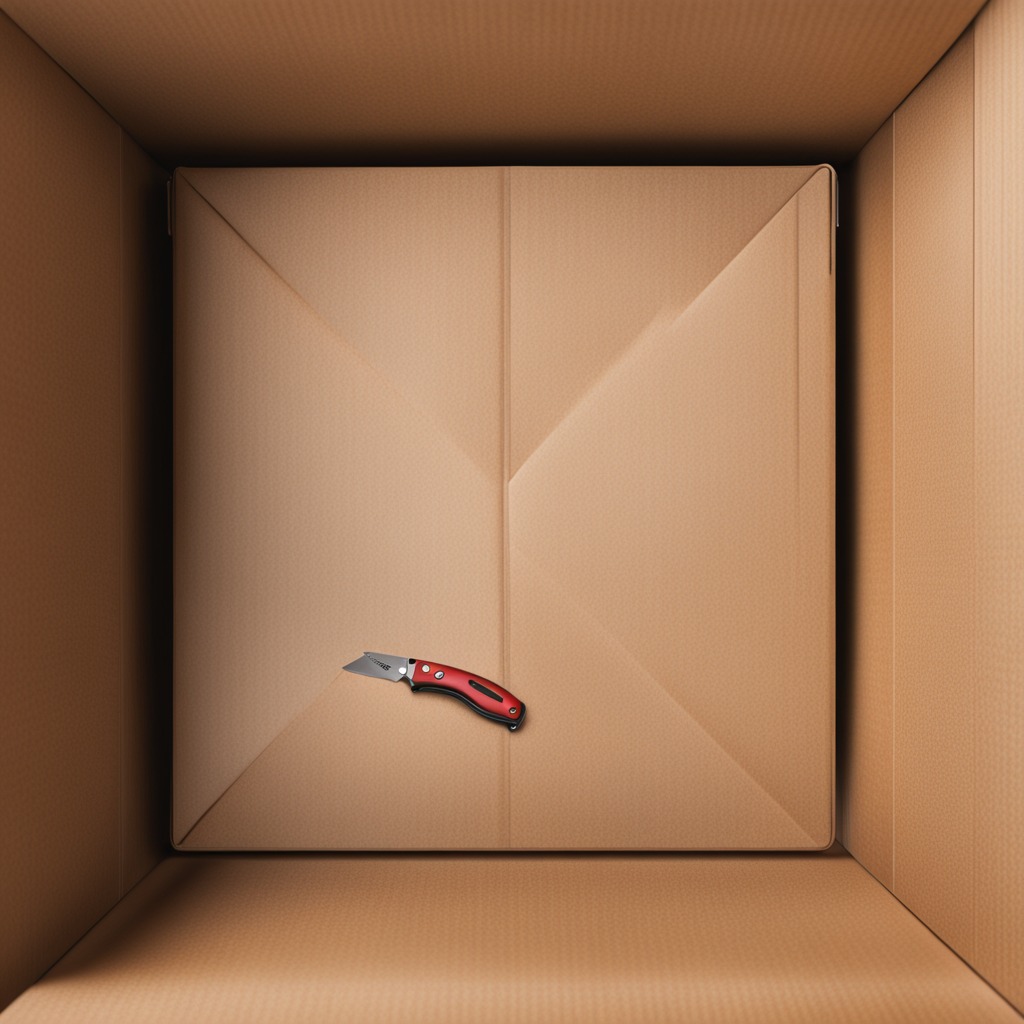
A utility knife lying on a cardboard box surface in an outdoor workshop during daytime bright natural light soft shadows slightly creased but